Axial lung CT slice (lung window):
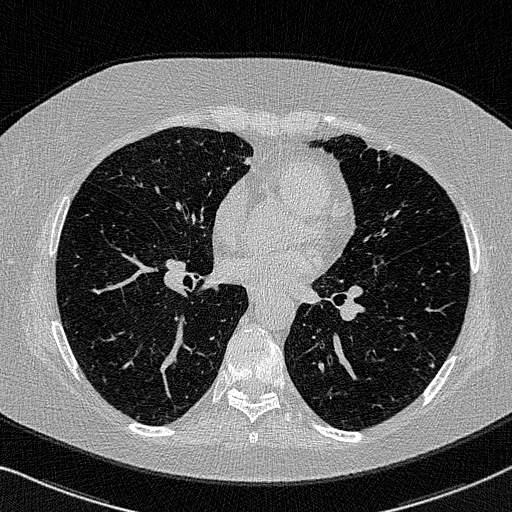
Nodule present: no